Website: home-depot
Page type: delivery-shipping
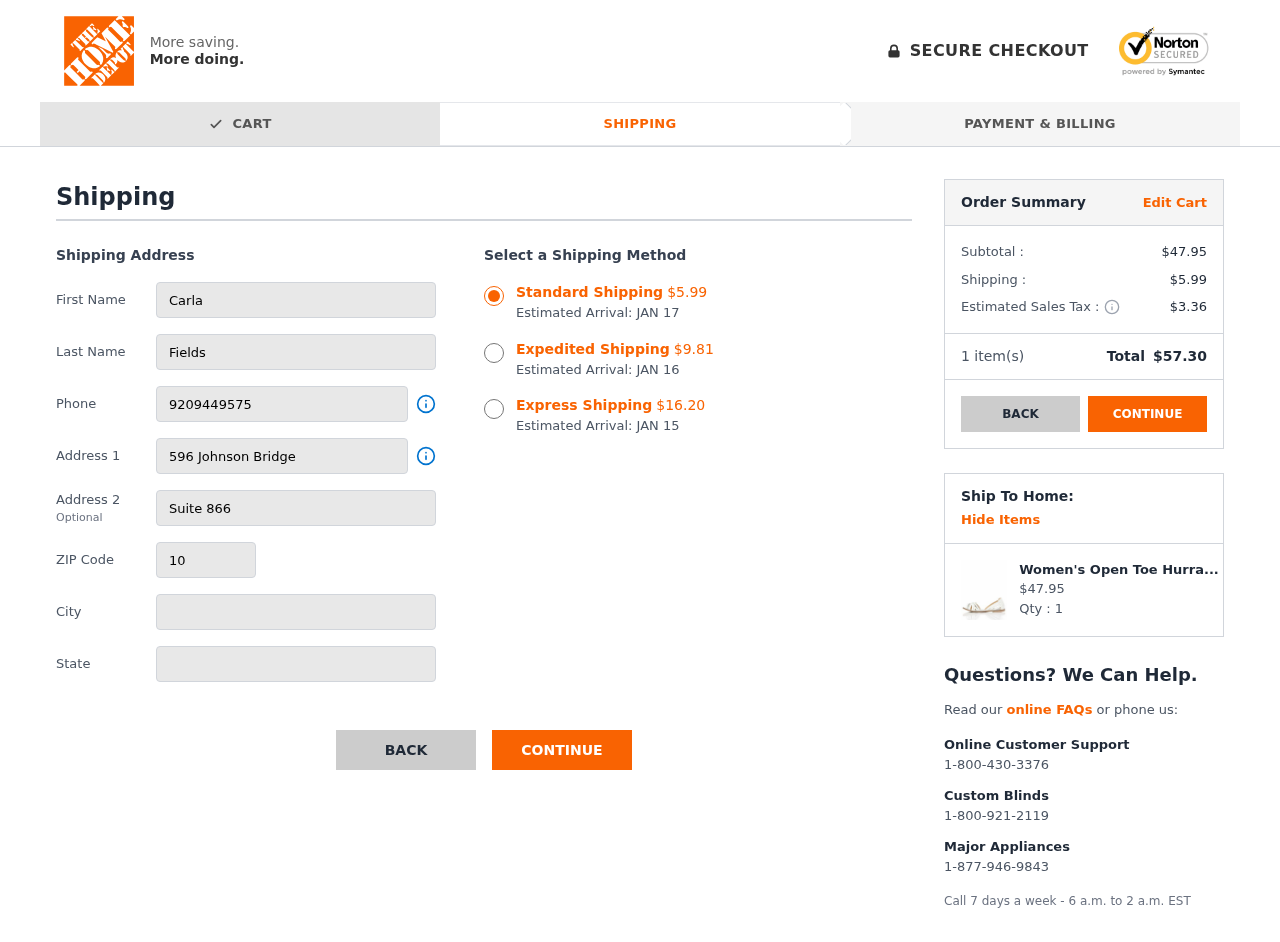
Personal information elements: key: PII_CITY
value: Lewisberg
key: PII_FIRSTNAME
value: Carla
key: PII_LASTNAME
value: Fields
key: PII_PHONE
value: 9209449575
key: PII_POSTCODE
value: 10549
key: PII_STATE
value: Florida
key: PII_STREET
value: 596 Johnson Bridge
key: PII_STREET2
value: Suite 866
Product elements: key: PRODUCT1_NAME
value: Women's Open Toe Hurrache, White, 6 UK
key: PRODUCT1_PRICE
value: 47.95
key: PRODUCT1_QUANTITY
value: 1
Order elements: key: ORDER_SHIPPING_COST_STANDARD
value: $5.99
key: ORDER_DELIVERY_DATE
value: JAN 17
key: ORDER_SHIPPING_COST_EXPEDITED
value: $9.81
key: ORDER_DELIVERY_DATE_EXPEDITED
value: JAN 16
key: ORDER_SHIPPING_COST_EXPRESS
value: $16.20
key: ORDER_DELIVERY_DATE_EXPRESS
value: JAN 15
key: ORDER_SUBTOTAL
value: $47.95
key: ORDER_SHIPPING_COST
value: $5.99
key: ORDER_TAX
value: $3.36
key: ORDER_NUM_ITEMS
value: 1
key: ORDER_TOTAL
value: $57.30